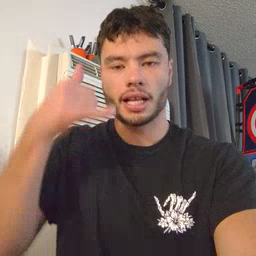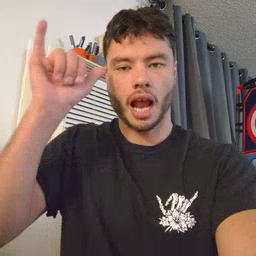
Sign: cowboy